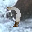
Label: 7